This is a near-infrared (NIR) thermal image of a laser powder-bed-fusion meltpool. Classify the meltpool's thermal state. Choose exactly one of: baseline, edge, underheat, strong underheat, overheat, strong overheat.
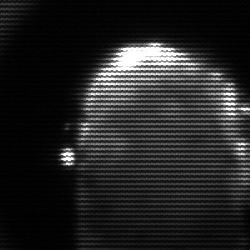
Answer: baseline